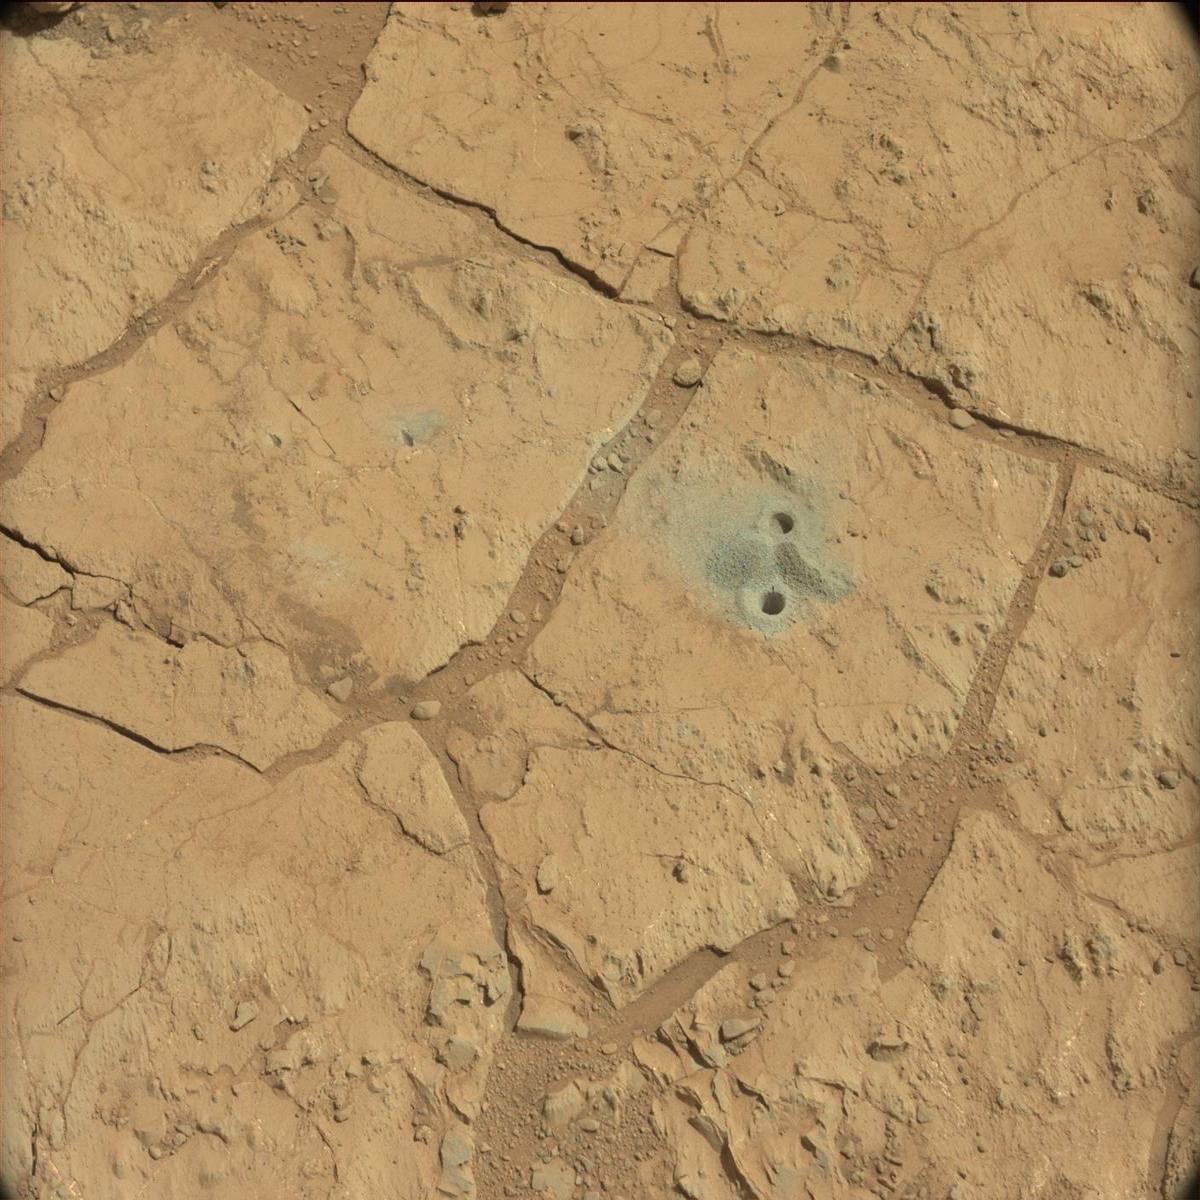
Terrain classes present: Bedrock, Rock, Sand / Soil